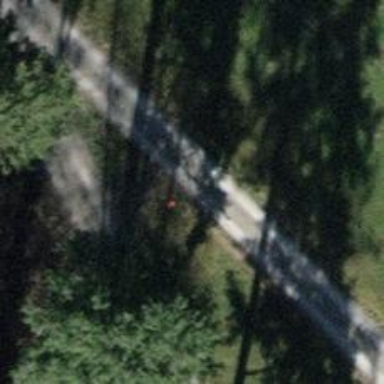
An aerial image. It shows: Pipeline marker.